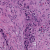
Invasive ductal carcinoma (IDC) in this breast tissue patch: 1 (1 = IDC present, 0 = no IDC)